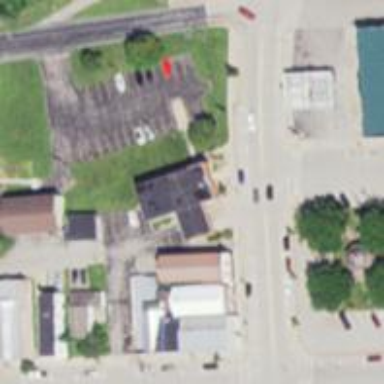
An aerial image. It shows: Alley classified as service road.